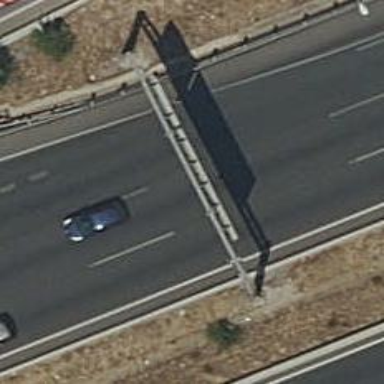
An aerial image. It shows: Motorway junction.